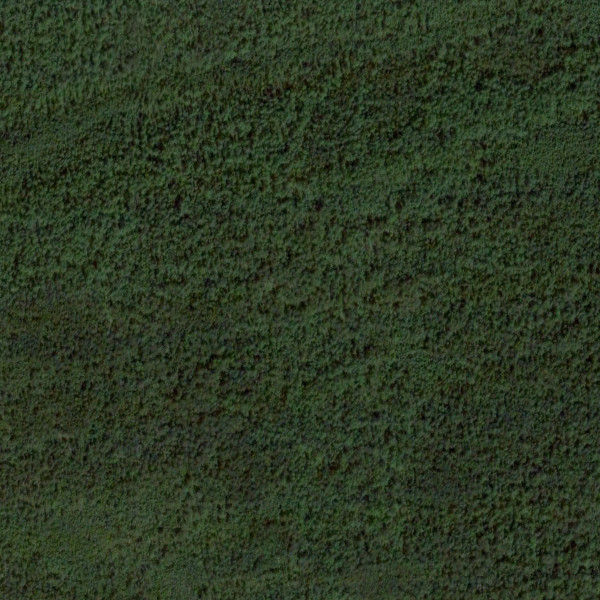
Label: Forest